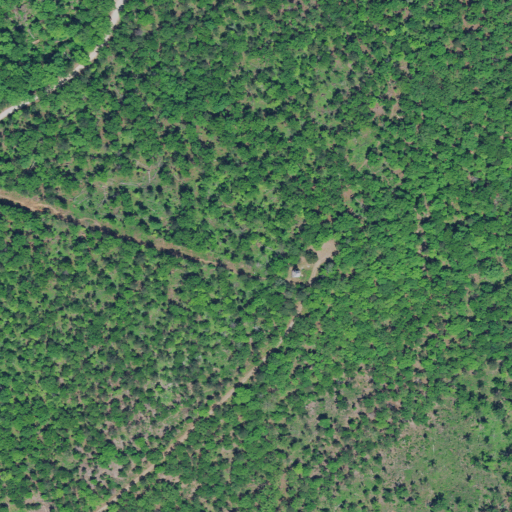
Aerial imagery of mountain in South Carolina named Parsons Mountain containing deciduous forest, shrub, and open development